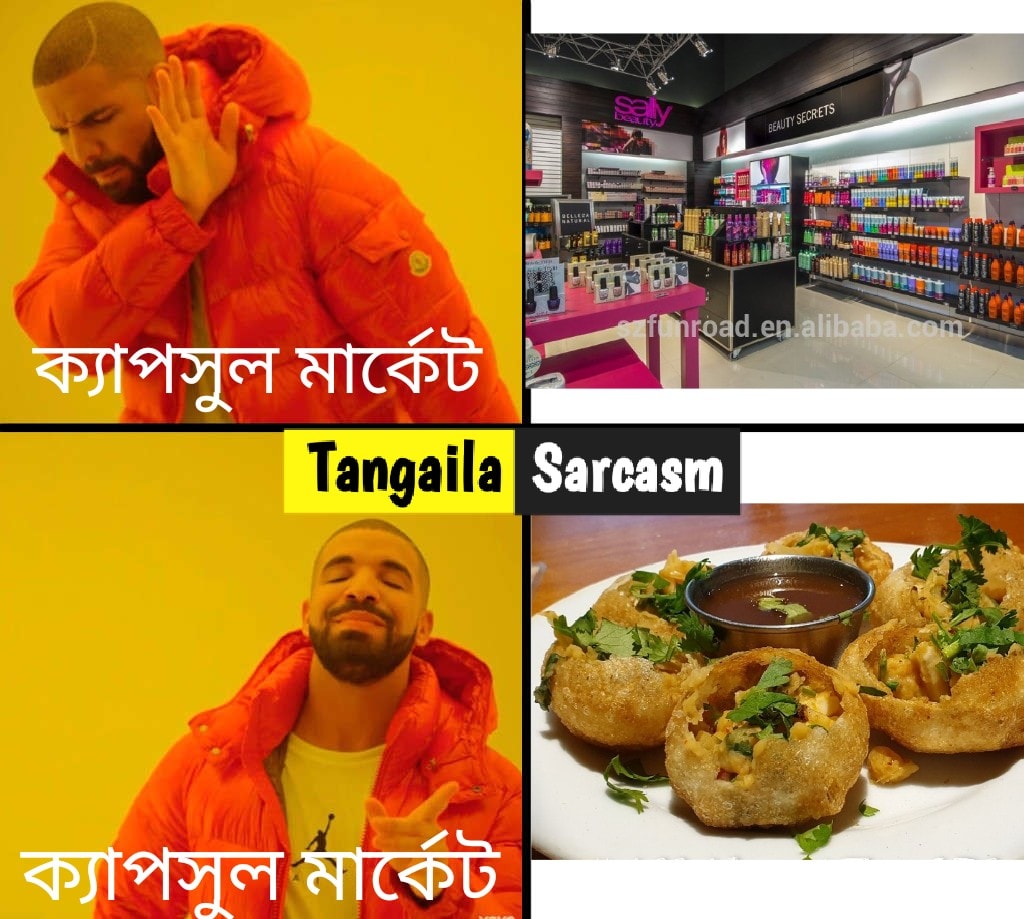
Caption: ক্যাপসুল মার্কেট   ক্যাপসুল মার্কেট
Label: non-hate